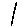
Label: line